Interaction volume radius: 5 \u00c5
Interaction volume height: 30 \u00c5
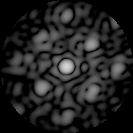
Disorder parameter: 0.4491